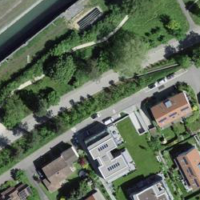
EUNIS habitat code: 54
Species observed at this site:
Tachybaptus ruficollis
Corvus corone
Podiceps cristatus
Cyanistes caeruleus
Fulica atra
Alcedo atthis
Anas platyrhynchos
Aythya ferina
Aythya fuligula
Fringilla coelebs
Passer domesticus
Carduelis carduelis
Turdus merula
Chroicocephalus ridibundus
Phalacrocorax carbo
Phylloscopus collybita
Larus michahellis
Gallinula chloropus
Cygnus olor
Parus major
Erithacus rubecula
Prunus padus
Pica pica
Columba livia
Motacilla alba